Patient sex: M
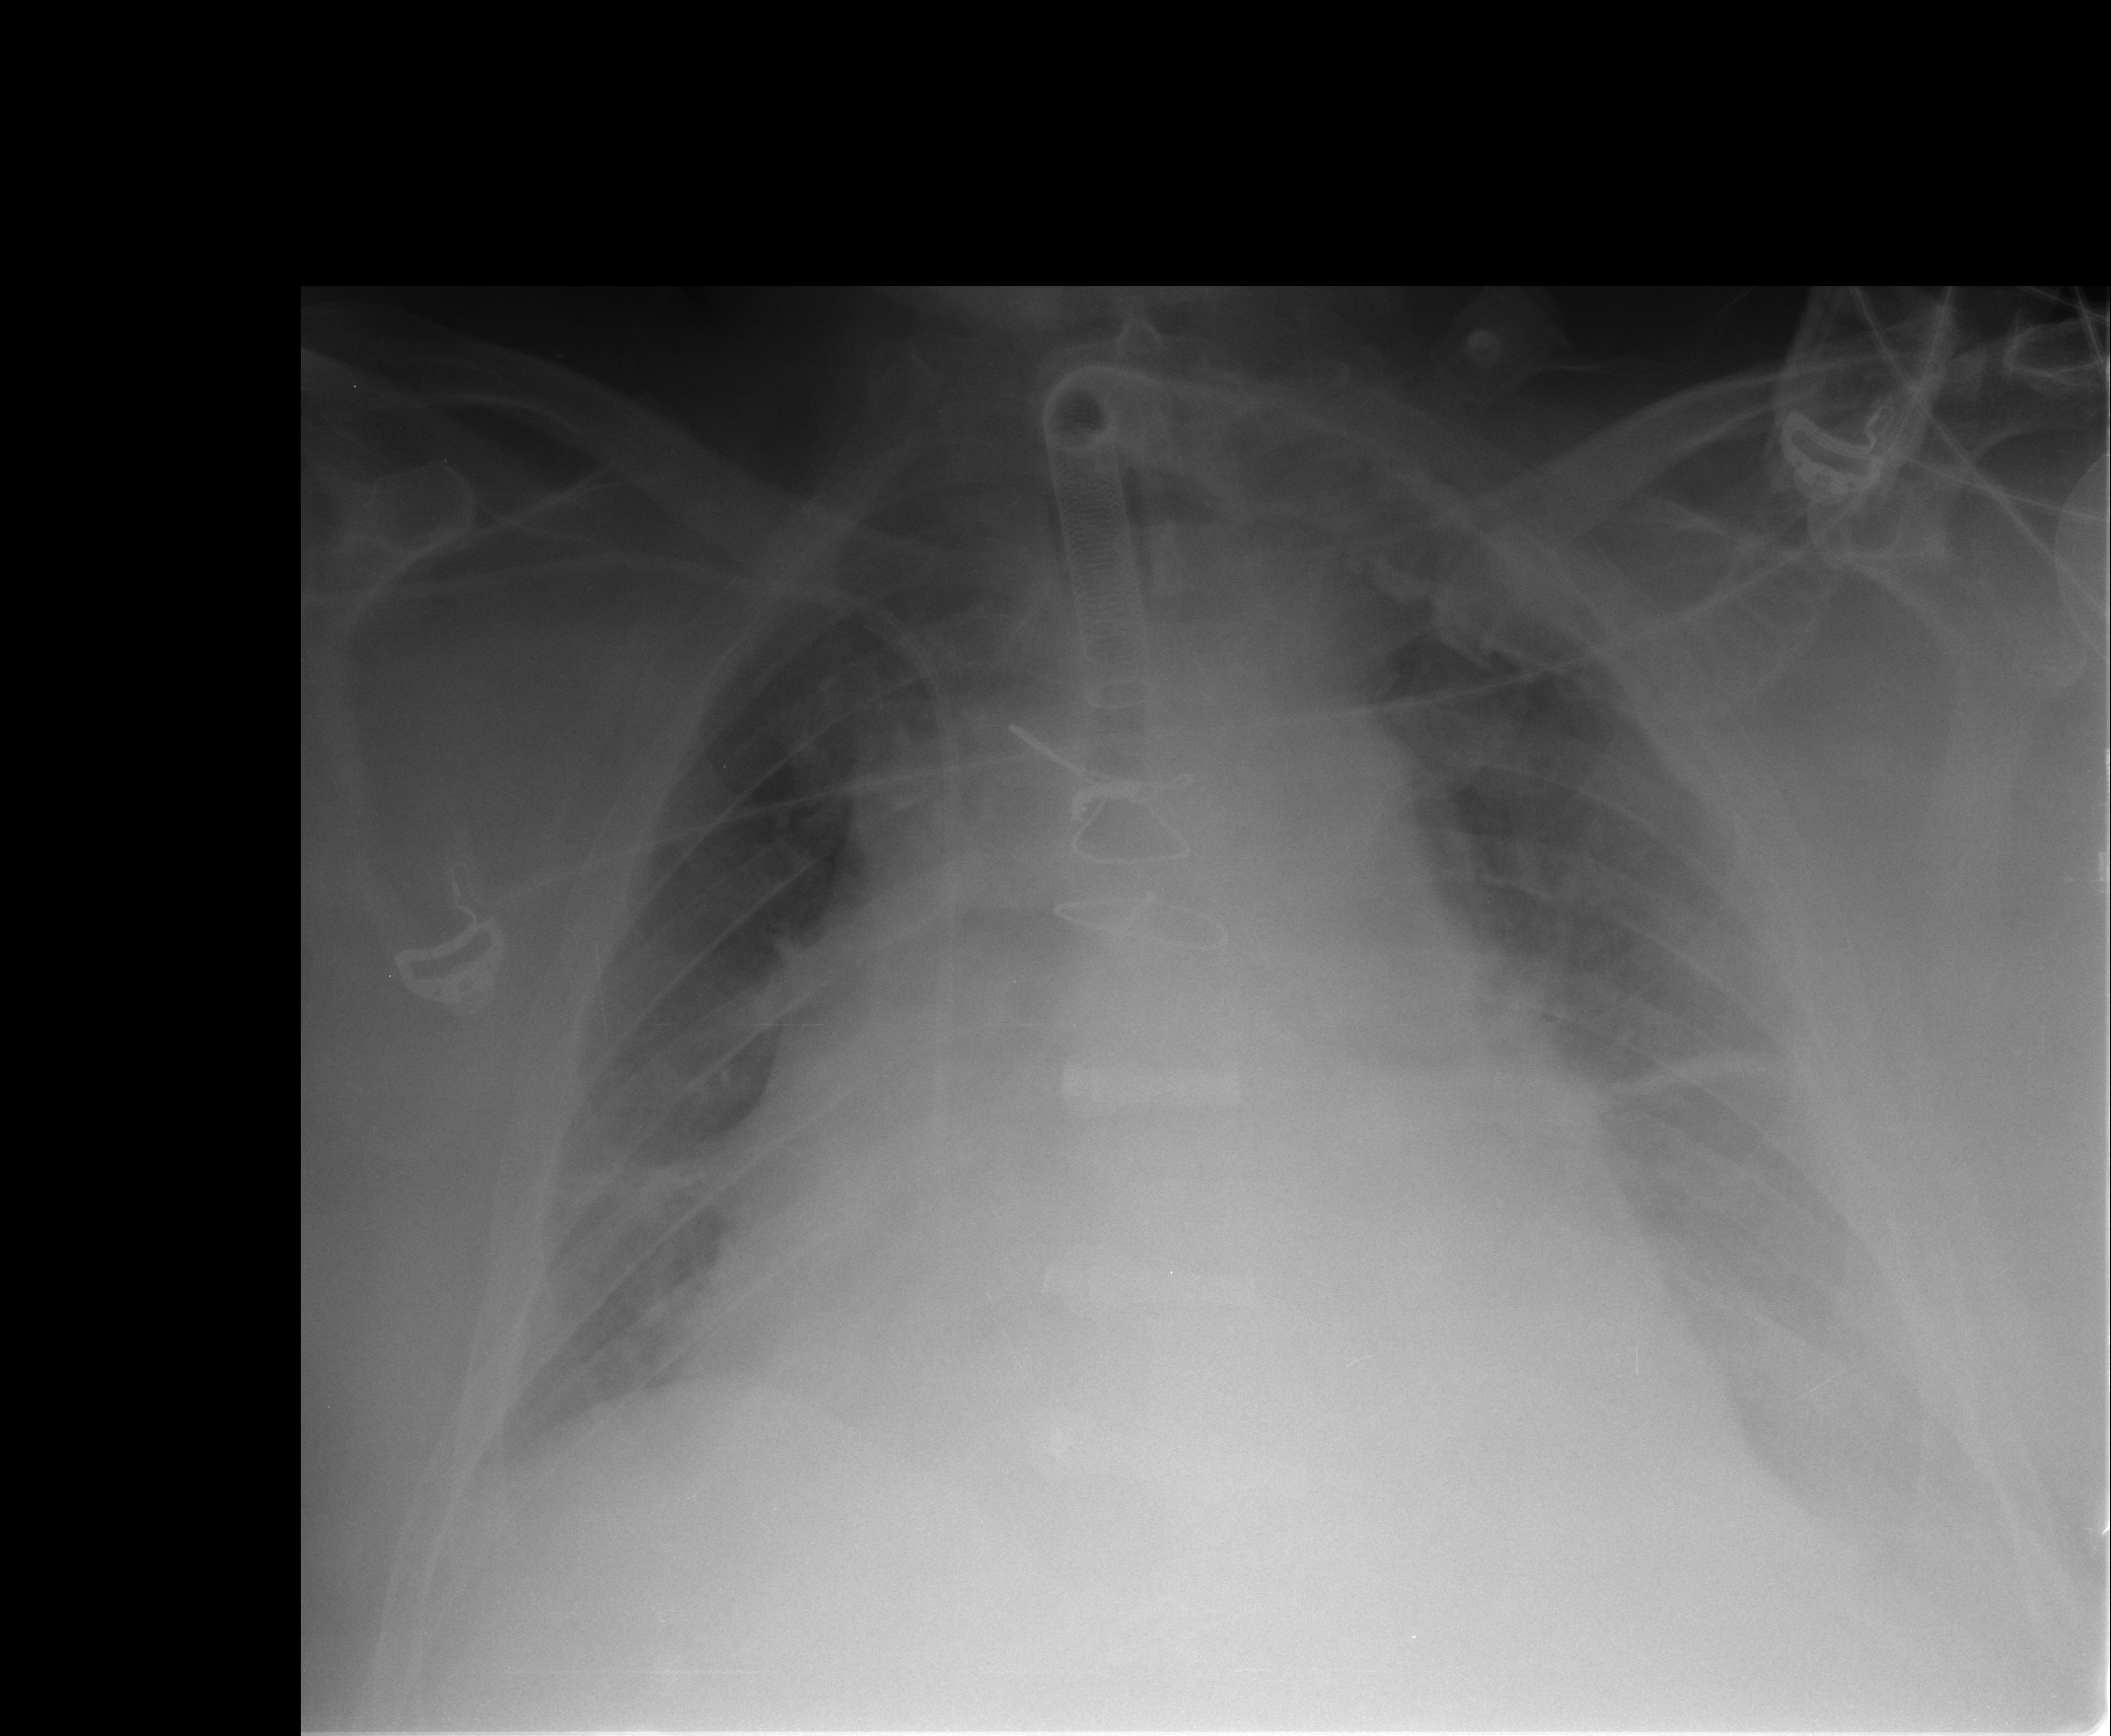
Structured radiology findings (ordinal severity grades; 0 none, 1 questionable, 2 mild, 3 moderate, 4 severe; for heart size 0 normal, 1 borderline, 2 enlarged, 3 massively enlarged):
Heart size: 2
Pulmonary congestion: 2
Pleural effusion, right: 1
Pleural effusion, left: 3
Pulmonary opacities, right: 0
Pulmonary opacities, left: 0
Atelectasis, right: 2
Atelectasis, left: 2